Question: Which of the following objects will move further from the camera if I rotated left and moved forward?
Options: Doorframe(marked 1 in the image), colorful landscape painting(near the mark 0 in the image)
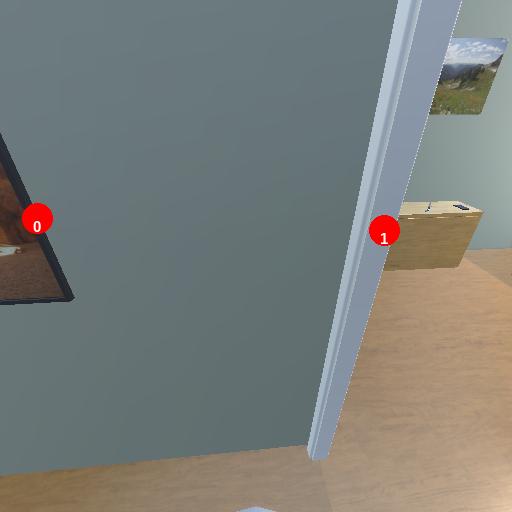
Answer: Doorframe(marked 1 in the image)